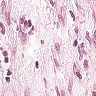
Metastatic tissue present: yes